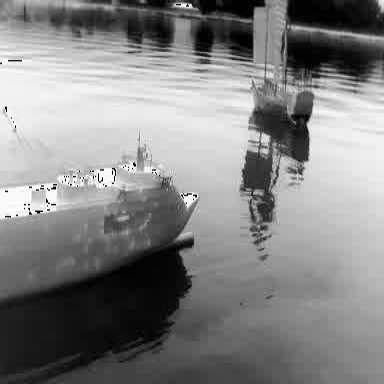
There are two objects shown in the infrared image, including a container_ship, and a sailboat.